Chest X-ray:
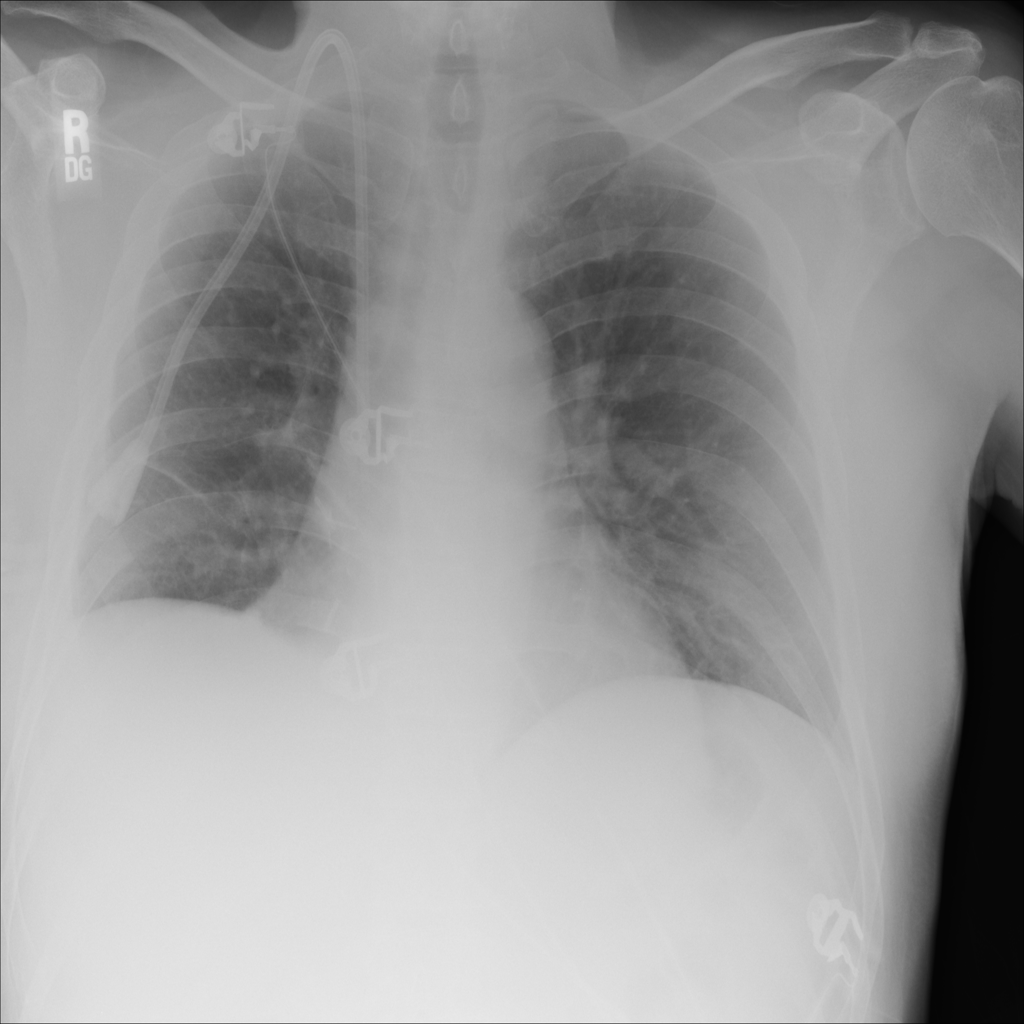
No abnormal finding: yes